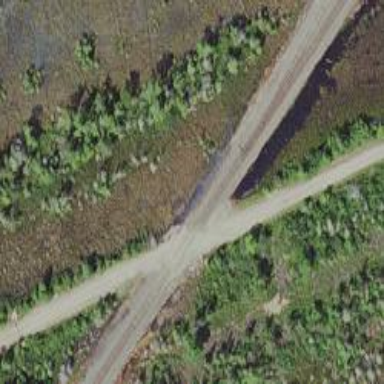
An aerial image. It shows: Two railway tracks with rails.